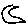
Label: moon